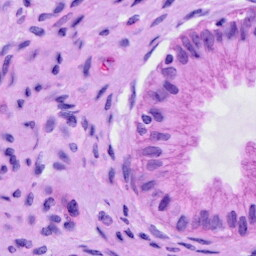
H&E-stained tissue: Cervix